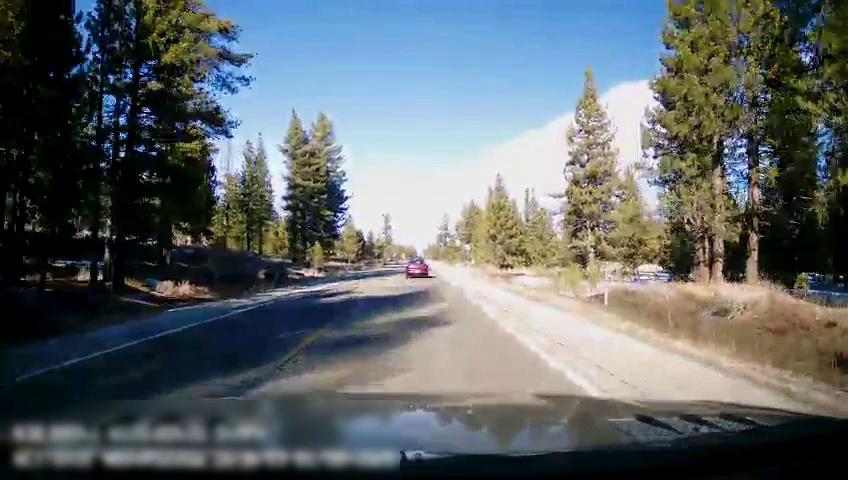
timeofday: Day
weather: Sunny
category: Drivable Space
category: Vehicles | Car
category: Lanes | Current Lane
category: Lanes | Current Lane
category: Lanes | Opposite Lane